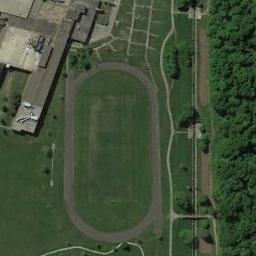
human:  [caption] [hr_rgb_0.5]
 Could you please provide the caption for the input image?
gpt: There are many trees near the ground track field .

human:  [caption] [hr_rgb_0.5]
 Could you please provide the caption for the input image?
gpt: The ground track field is on a lawn and a forest is next to the ground track field .

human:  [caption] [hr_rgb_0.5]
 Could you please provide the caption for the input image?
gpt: Track and field are built on the lawn next to the forest, Buildings and parking lot .

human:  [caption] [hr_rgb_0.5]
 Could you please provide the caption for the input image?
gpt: The oval ground track is red .

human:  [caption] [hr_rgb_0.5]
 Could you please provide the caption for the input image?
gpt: There are some green trees beside the ground track field with a black track .